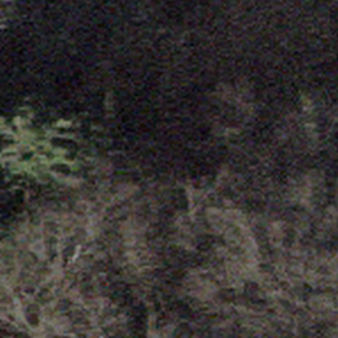
Label: other